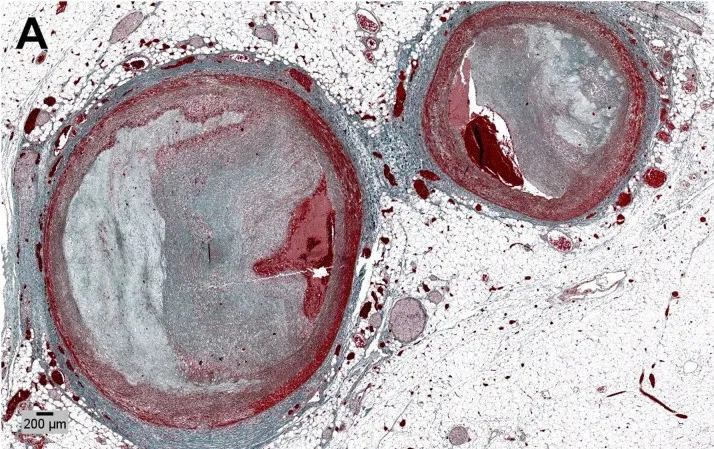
Severe atherosclerosis with acute occlusive thrombosis at the. Left main trunk (Masson Trichrome, x2).
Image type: pathology (masson_trichrome)